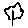
Label: tree